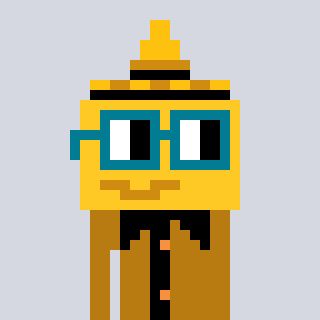
a pixel art character with square dark green glasses, a mustard-shaped head and a gold-colored body on a cool background